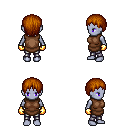
a pixel art fantasy rpg character, female body template, dark elf, purple skin, brown tunic, metal pants, brunette plain hairstyle, gold gloves, four views (front, back, left, right), 2x2 character sprite sheet, small pixel art, hard edges, no anti-aliasing